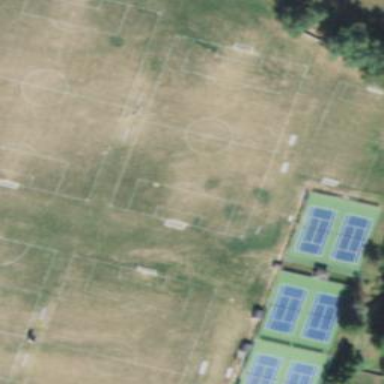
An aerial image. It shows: Tennis court in leisure pitch.